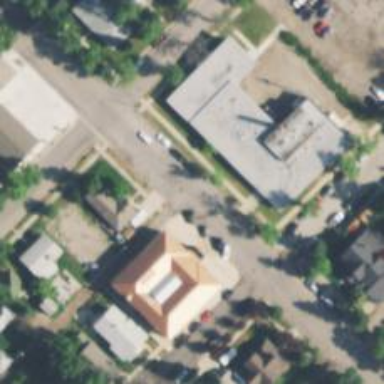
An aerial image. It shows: Alley classified as service road.